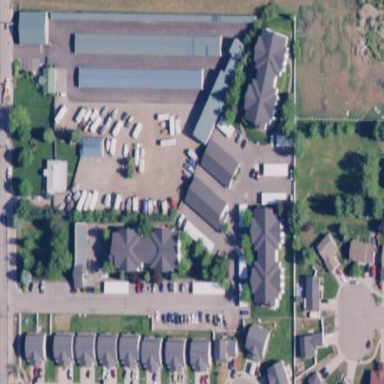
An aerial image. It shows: Commercial area with storage rental shop.